Interaction volume radius: 5 \u00c5
Interaction volume height: 10 \u00c5
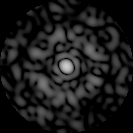
Disorder parameter: 0.8124